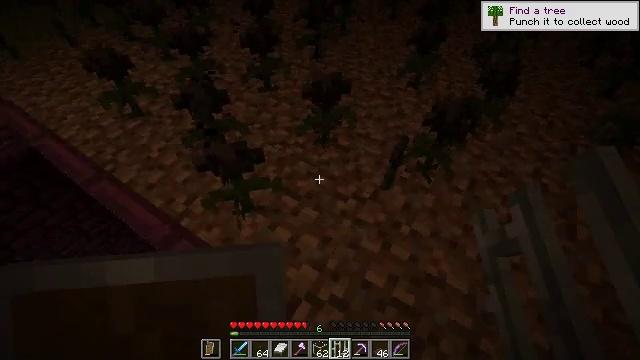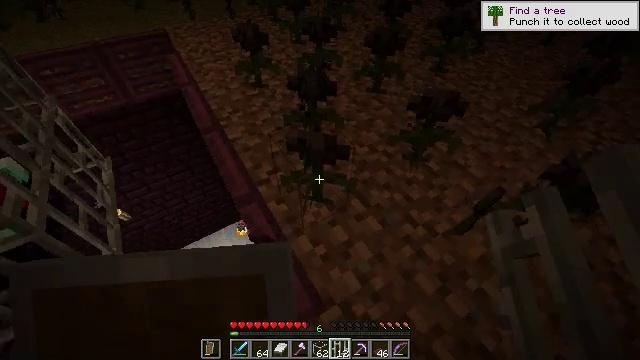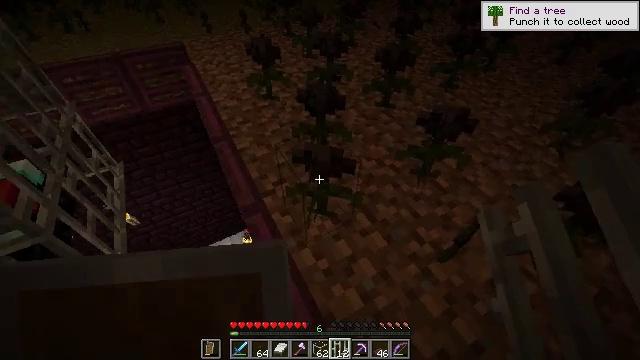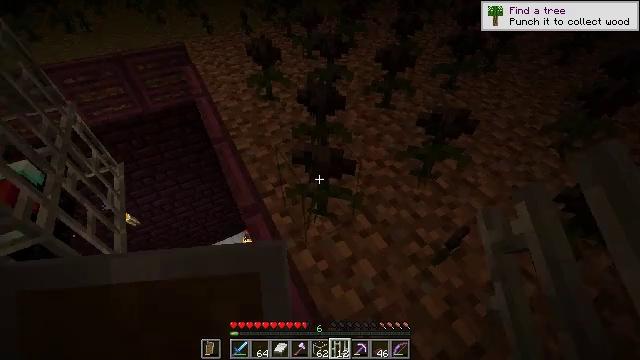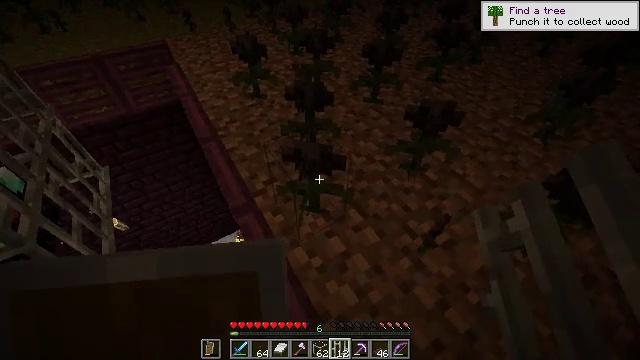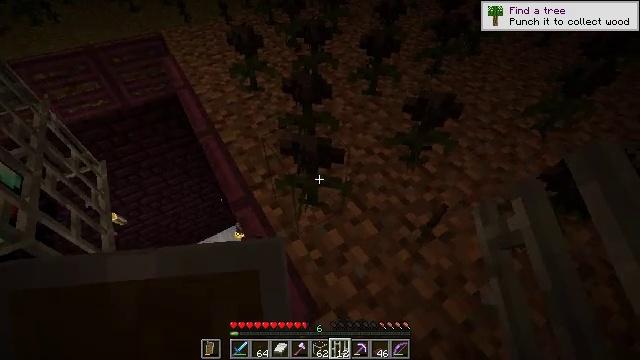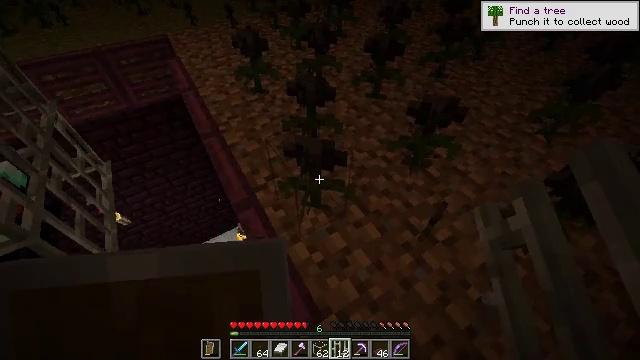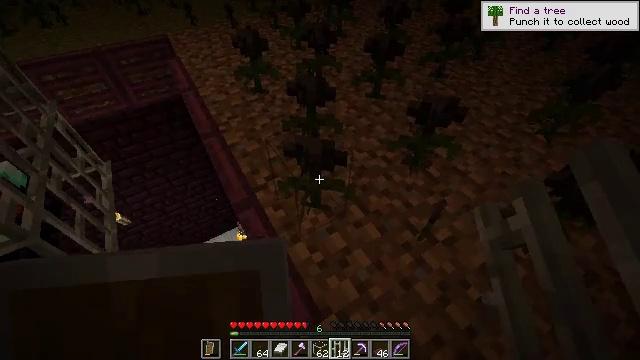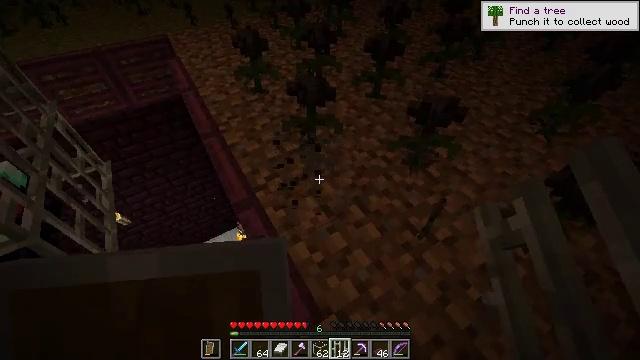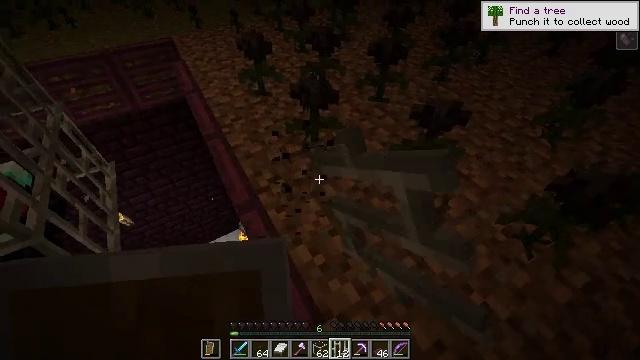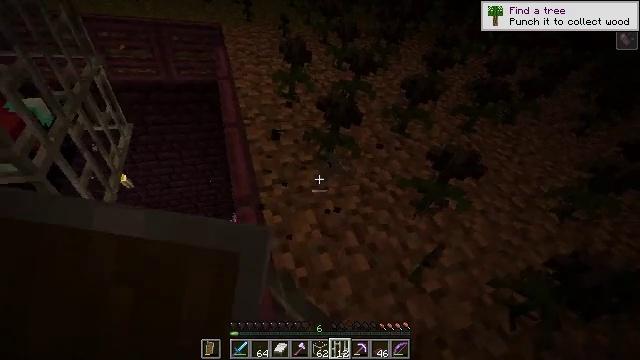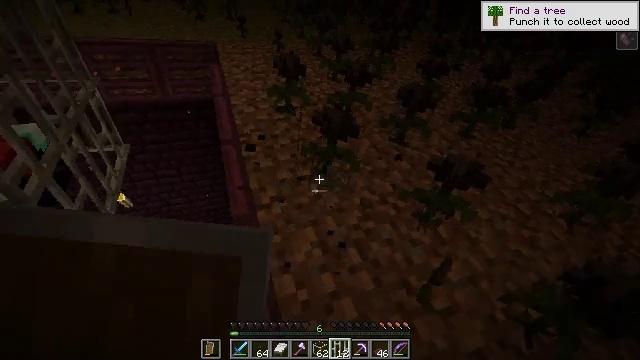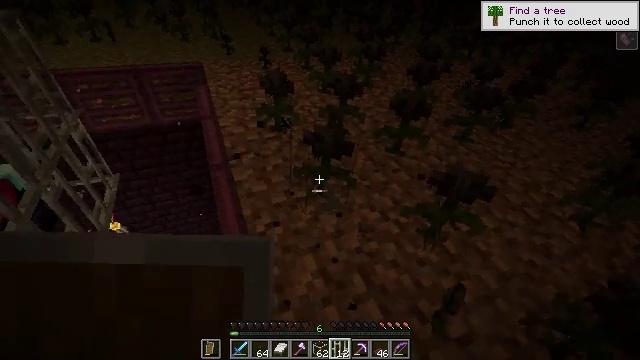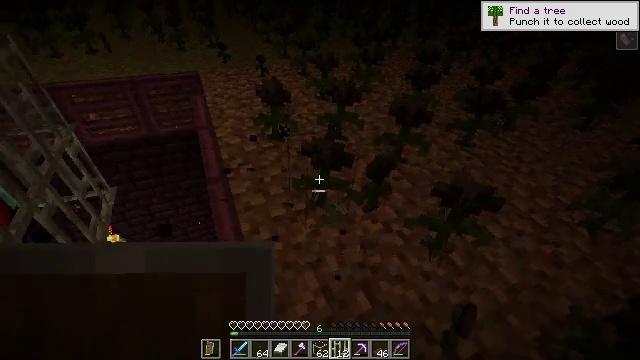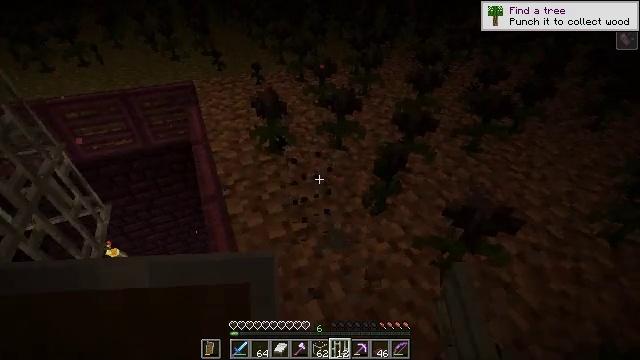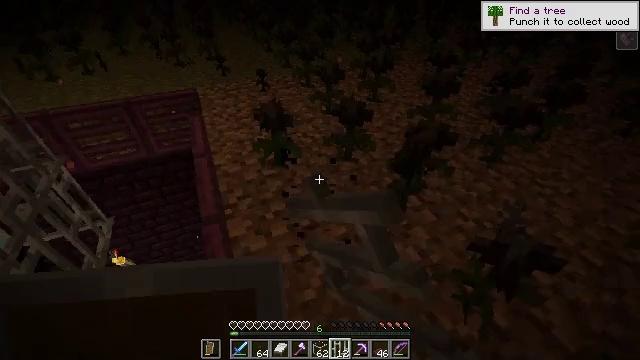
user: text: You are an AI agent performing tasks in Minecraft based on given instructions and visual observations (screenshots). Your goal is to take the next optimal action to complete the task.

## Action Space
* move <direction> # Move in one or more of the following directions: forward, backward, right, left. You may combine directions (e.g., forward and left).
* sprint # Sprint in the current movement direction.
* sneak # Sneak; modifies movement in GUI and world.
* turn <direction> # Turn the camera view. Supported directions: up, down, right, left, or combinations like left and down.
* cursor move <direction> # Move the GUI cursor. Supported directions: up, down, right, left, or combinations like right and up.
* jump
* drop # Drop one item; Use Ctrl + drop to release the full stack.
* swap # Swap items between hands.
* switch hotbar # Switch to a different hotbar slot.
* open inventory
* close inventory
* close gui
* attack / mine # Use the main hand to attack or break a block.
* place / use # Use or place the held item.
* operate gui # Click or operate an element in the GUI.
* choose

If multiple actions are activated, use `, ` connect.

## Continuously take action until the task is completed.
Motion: motion action
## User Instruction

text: Mine the wither rose with caution.
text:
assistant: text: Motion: turn left
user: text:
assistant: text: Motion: turn left and up
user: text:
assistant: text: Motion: no_op
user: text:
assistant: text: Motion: turn right
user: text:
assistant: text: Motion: turn down
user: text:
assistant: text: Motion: no_op
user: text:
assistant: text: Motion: no_op
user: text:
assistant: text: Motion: attack / mine
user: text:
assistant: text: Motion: attack / mine
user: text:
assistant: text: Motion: turn left and up
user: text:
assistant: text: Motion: move forward, turn up
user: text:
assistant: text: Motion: move forward, turn up
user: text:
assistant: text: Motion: move forward
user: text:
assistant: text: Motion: move forward, attack / mine
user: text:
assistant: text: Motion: turn left, attack / mine
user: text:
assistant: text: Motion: turn left
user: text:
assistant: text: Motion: no_op
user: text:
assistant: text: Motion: turn left
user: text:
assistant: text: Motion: turn left and up
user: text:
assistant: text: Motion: turn left and up
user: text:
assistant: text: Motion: no_op
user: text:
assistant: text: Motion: attack / mine
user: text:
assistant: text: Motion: attack / mine
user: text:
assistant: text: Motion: no_op
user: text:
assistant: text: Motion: no_op
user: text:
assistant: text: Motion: move forward
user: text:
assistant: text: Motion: move forward
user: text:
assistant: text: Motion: move forward
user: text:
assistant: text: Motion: move forward
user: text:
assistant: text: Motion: move forward